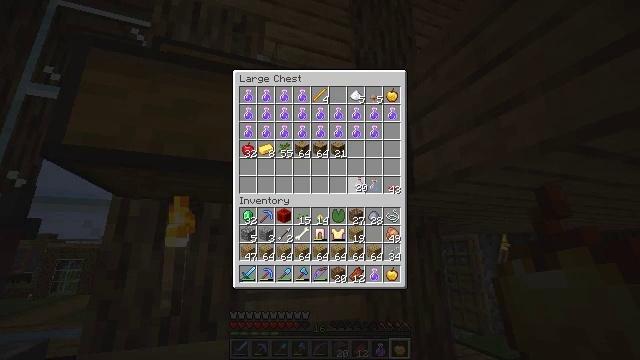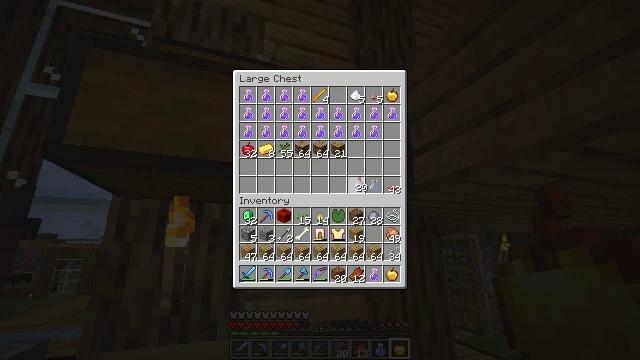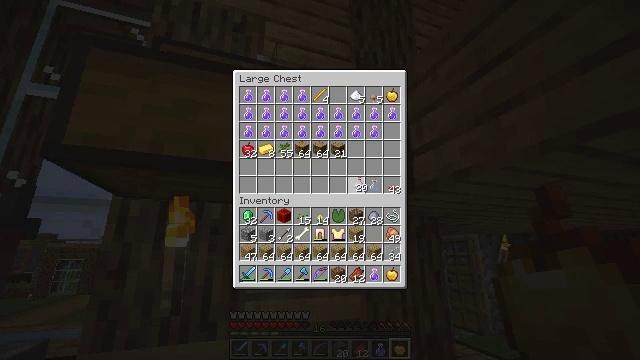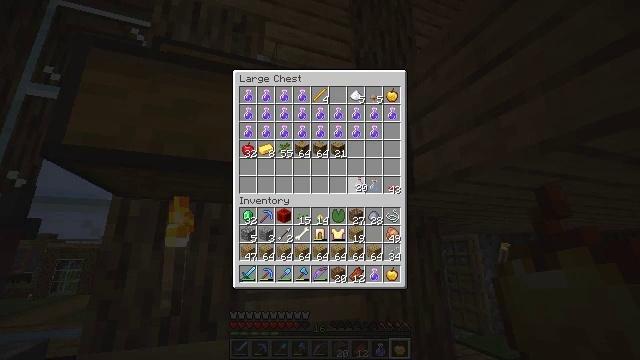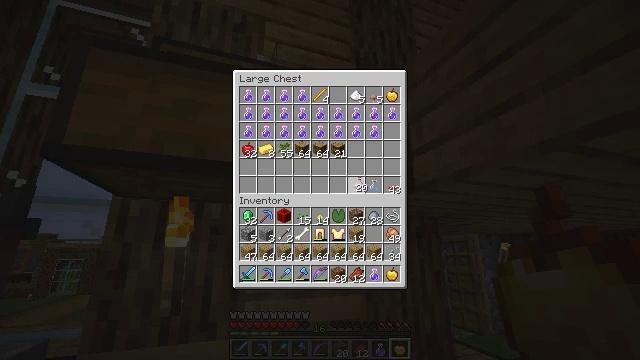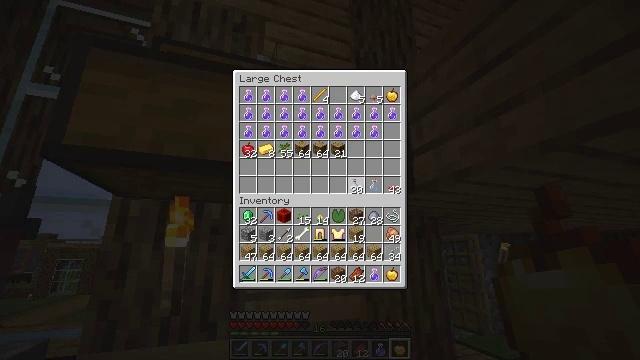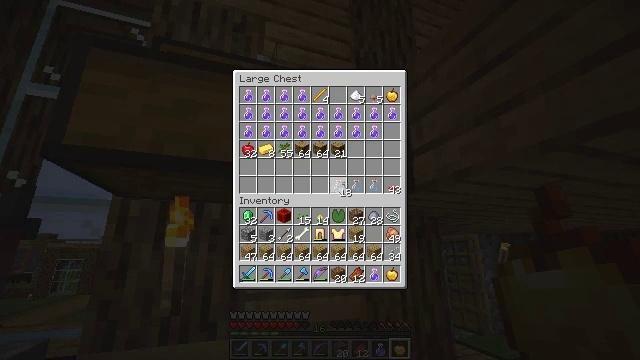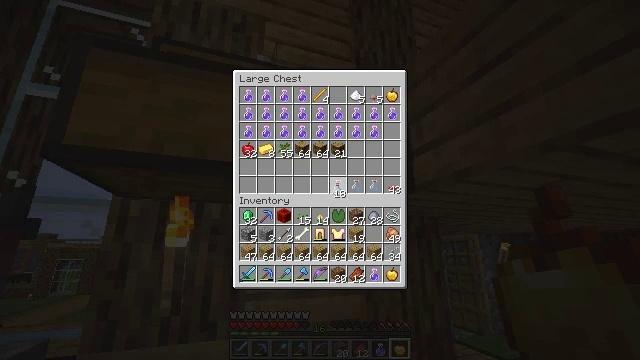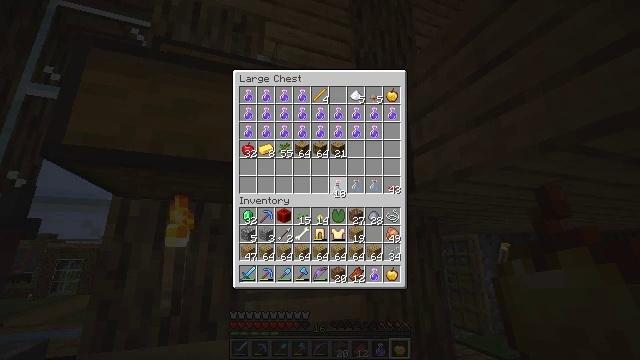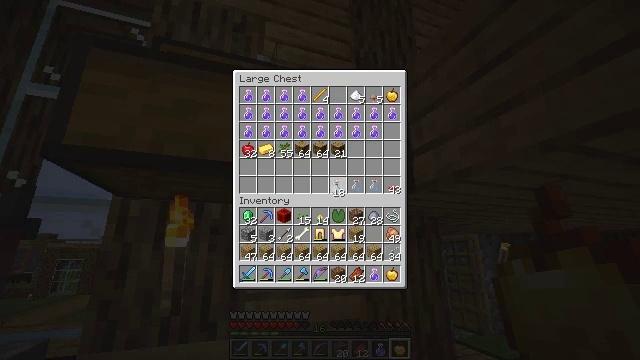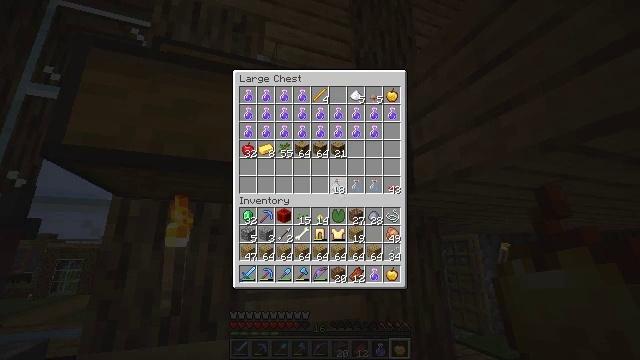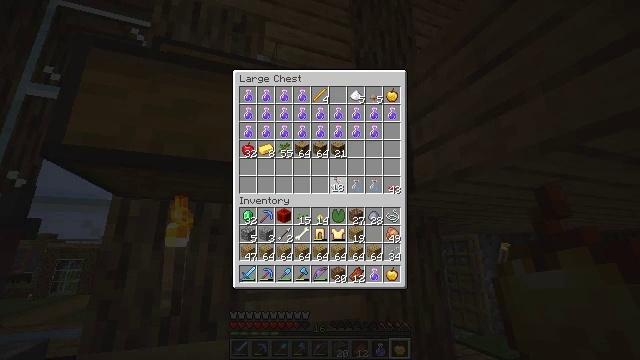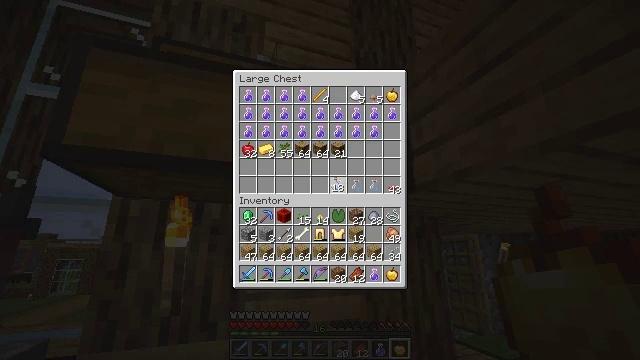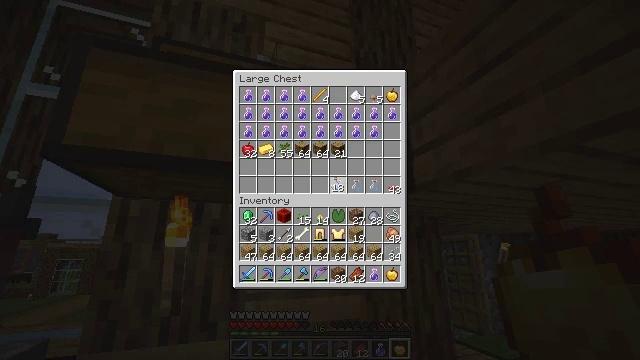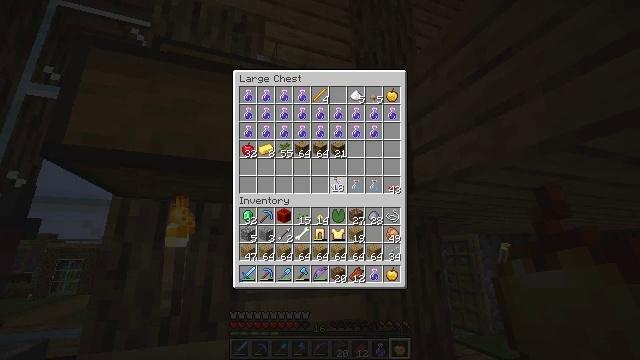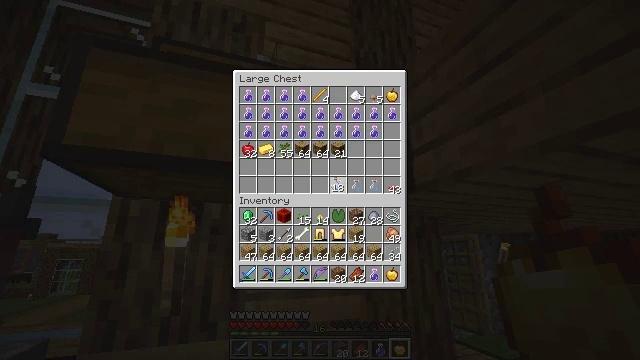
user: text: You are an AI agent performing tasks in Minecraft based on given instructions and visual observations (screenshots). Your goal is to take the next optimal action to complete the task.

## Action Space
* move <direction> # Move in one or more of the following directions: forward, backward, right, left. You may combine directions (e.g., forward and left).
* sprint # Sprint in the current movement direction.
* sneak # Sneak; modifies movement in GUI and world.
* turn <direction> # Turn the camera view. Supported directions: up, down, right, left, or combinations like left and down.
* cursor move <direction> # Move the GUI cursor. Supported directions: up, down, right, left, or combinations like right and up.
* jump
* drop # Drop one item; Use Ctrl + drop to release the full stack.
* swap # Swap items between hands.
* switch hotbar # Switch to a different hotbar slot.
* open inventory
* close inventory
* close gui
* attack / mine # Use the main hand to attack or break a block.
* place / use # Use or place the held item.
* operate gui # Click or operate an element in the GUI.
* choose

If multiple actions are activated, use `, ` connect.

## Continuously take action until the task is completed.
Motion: motion action
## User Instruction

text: Take materials to craft redstone.
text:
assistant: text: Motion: no_op
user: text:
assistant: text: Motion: no_op
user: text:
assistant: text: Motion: choose
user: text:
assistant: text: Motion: choose
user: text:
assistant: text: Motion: choose
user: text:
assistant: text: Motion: cursor move left
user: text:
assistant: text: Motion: no_op
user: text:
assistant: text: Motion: no_op
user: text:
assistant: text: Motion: no_op
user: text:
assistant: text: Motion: no_op
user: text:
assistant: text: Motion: no_op
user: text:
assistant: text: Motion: no_op
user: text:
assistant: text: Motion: no_op
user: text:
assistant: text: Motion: no_op
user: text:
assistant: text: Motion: choose
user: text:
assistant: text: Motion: choose
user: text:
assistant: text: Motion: choose
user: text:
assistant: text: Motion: no_op
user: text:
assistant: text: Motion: cursor move right
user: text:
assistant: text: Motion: cursor move right and up
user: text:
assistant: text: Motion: cursor move right and up
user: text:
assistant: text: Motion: cursor move up
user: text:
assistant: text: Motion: cursor move up
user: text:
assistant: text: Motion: no_op
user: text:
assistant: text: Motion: no_op
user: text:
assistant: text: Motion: no_op
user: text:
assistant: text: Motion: cursor move right
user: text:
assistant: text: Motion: no_op
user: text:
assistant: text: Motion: no_op
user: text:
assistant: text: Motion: no_op